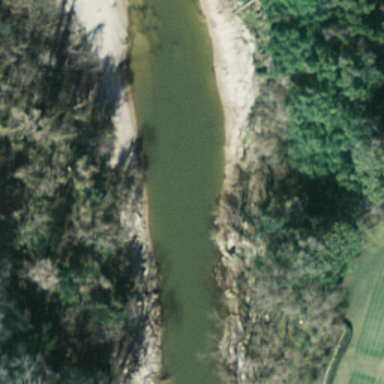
It is a river with two rows of trees on both banks of the river .